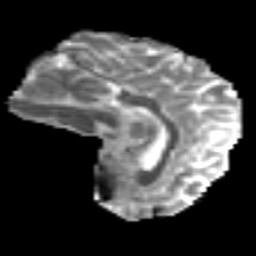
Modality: MD
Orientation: sagittal
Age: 43
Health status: ill
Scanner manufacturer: philips
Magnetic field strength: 3 T
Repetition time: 9 s
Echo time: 0.127 s